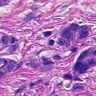
Metastatic tissue present: yes